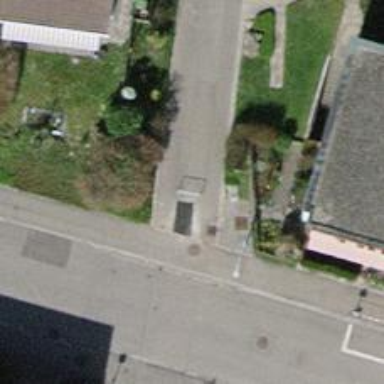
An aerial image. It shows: Bollard barrier.